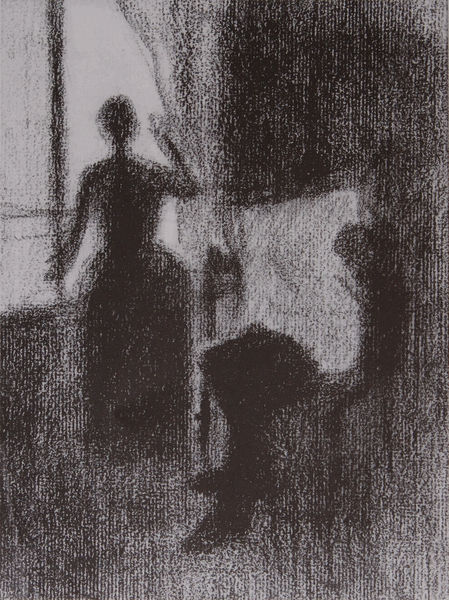
Titel: Studie für "Un dimanche"
Künstler: Paul Signac
Institution: (Privatsammlung)
Schlagwörter: dunkel, hand, mann, schatten, weiß, menschen, sitzen, abend, fenster, finger, frau, geste, grau, hell, hintergrund, hut, kleid, kreide, licht, nacht, raum, rücken, schwarz, skizze, stuhl, szene, vordergrund, zeichnung, zimmer, ausblick, blick, dame, rock, hose, wand, arm, arme, mensch, stehen, bild, hände, innenraum, schauen, vorhang, einsamkeit, ferne, weite, boden, figur, haare, interieur, sessel, sitzend, paar, blatt, kontrast, alltag, genre, beine, balkon, taille, dutt, rückenansicht, papier, ruhe, umrisse, düster, sitz, fußboden, studie, flächen, grafik, graphik, monochrom, linien, silhouette, ausschau, gardine, lesen, atelier, gardiene, warten, knie, unscharf, offen, fuss, bruan, fensterrahmen, abschied, kohle, urlaub, steht, schwarz-weiss, schraffur, zeitung, bleistift, entwurf, kohlezeichnung, bleistiftzeichnung, wachs, ehepaar, diffus, verschwommen, verwischt, albtraum, leser, lesend, interrieur, rückzug, schattenfiguren, mittelgrund, winken, graphit, alptruam, ehekrise, flüchtig, gemeinsam einsam, hinaus, vorgang, winke, frau am fenster, 19. jahrhundert, frau von hinten, langer rock, zeitungleser, mann in sessel, zweitung, weitung, shillouetten, imterrier